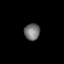
Tissue: lung
Cell type: Epithelial cells
Senescence score: 0.2274
Nuclear area (px): 252
Mean DAPI intensity: 118.06